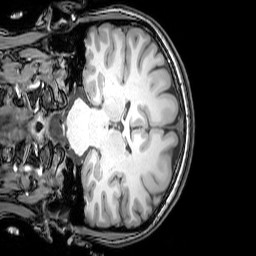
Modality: T1w
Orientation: coronal
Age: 22
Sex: female
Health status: healthy
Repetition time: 0.081 s
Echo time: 0.037 s